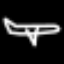
Label: airplane